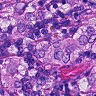
Metastatic tissue present: yes